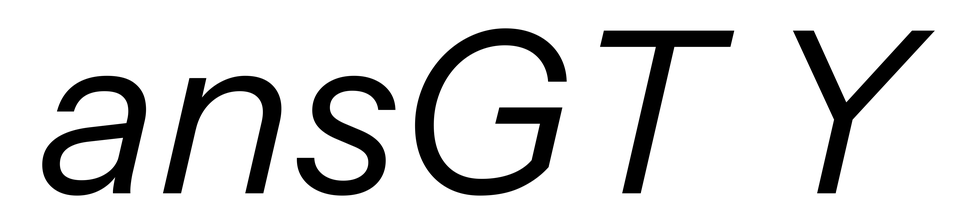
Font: InstrumentSans-Italic_Italic